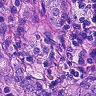
Metastatic tissue present: yes